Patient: sex M, age 57
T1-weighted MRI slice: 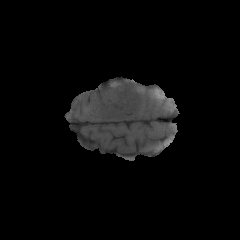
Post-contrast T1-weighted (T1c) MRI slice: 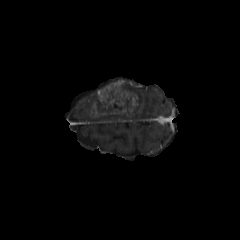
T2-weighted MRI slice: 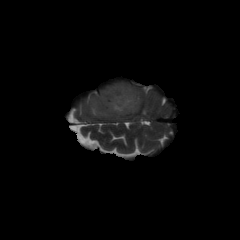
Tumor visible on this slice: yes
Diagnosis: Glioblastoma, IDH-wildtype
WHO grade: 4